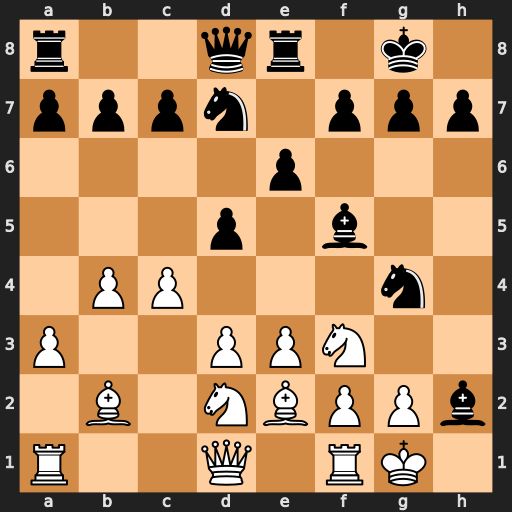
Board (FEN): r2qr1k1/pppn1ppp/4p3/3p1b2/1PP3n1/P2PPN2/1B1NBPPb/R2Q1RK1
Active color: w
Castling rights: -
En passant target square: -
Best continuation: Nxh2 Nxh2 Kxh2